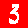
Digit: 3